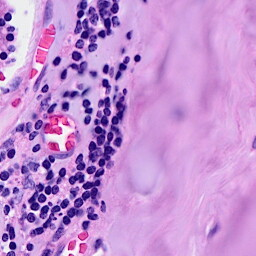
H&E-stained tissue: Breast